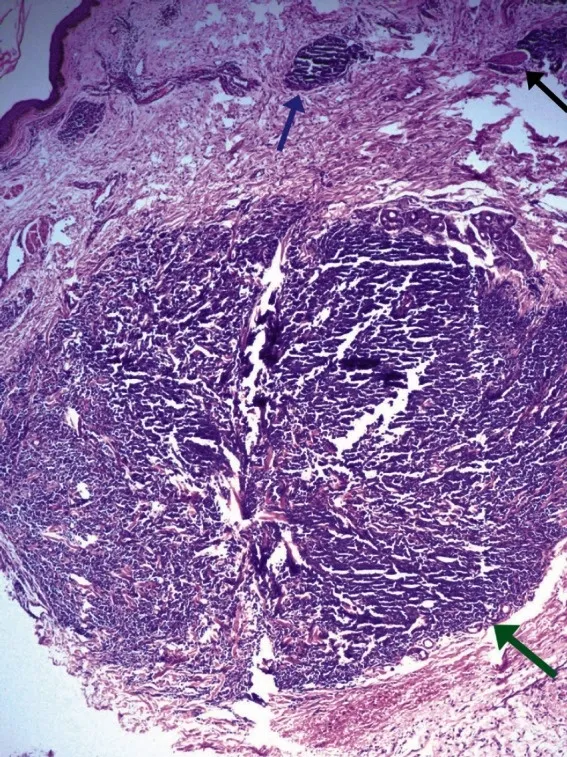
Photomicrograph from the metastatic site showing a circumscribed tumour nodule of hyperchromatic tumour cells in dermis with no junctional activity (green arrow). A small tumour nest (blue arrow) and perineural tumour focus (black arrow) are seen in upper dermis (H & E; 100x).
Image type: pathology (h&e)